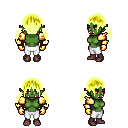
a pixel art fantasy rpg character, female body template, orc, green skin, gold arm armor, white pants, gold twin-tailed hairstyle, gold gloves, maroon shoes, four views (front, back, left, right), 2x2 character sprite sheet, small pixel art, hard edges, no anti-aliasing